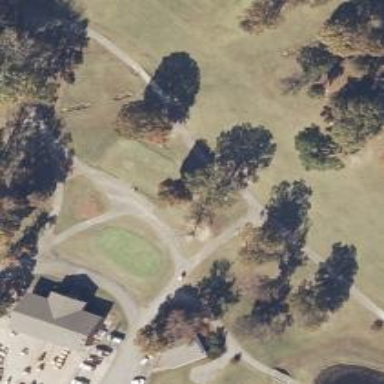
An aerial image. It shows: Service road used as golf cart path.